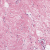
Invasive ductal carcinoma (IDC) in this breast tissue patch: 0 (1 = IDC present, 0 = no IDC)